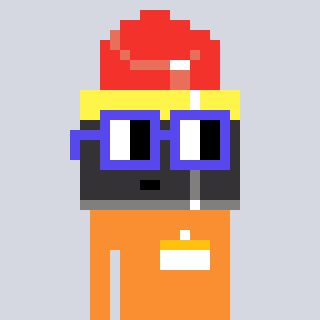
a pixel art character with square blue glasses, a lipstick-shaped head and a orange-colored body on a cool background